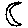
Label: moon